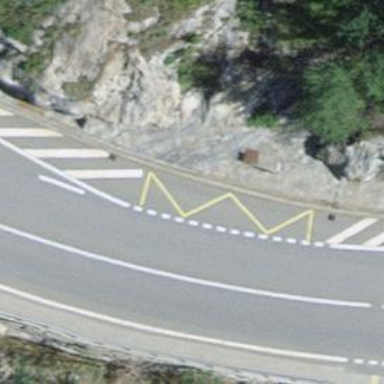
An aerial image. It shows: Bus stop along the road.